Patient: sex F, age 59
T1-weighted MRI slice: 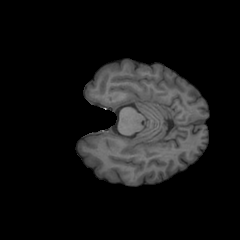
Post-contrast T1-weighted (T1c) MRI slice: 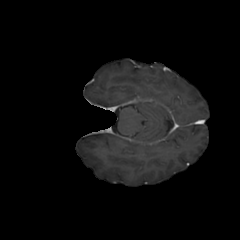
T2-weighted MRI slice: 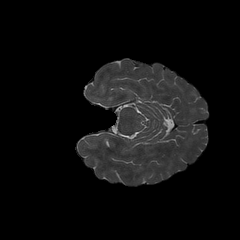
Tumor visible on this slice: no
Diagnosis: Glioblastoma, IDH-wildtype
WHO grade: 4